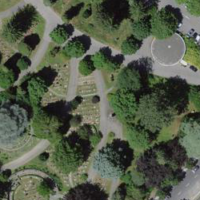
EUNIS habitat code: 53
Species observed at this site:
Vitis vinifera
Cotinus coggygria
Helleborus niger